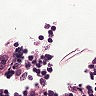
Metastatic tissue present: no